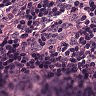
Metastatic tissue present: no